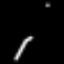
Label: clock